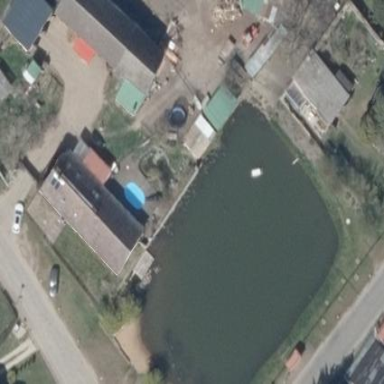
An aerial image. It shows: Pond with natural water.